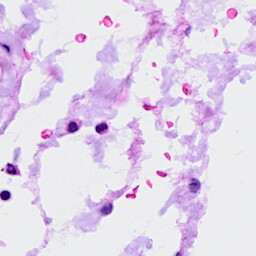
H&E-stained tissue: Ovarian